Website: slack
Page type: stored-credit-cards
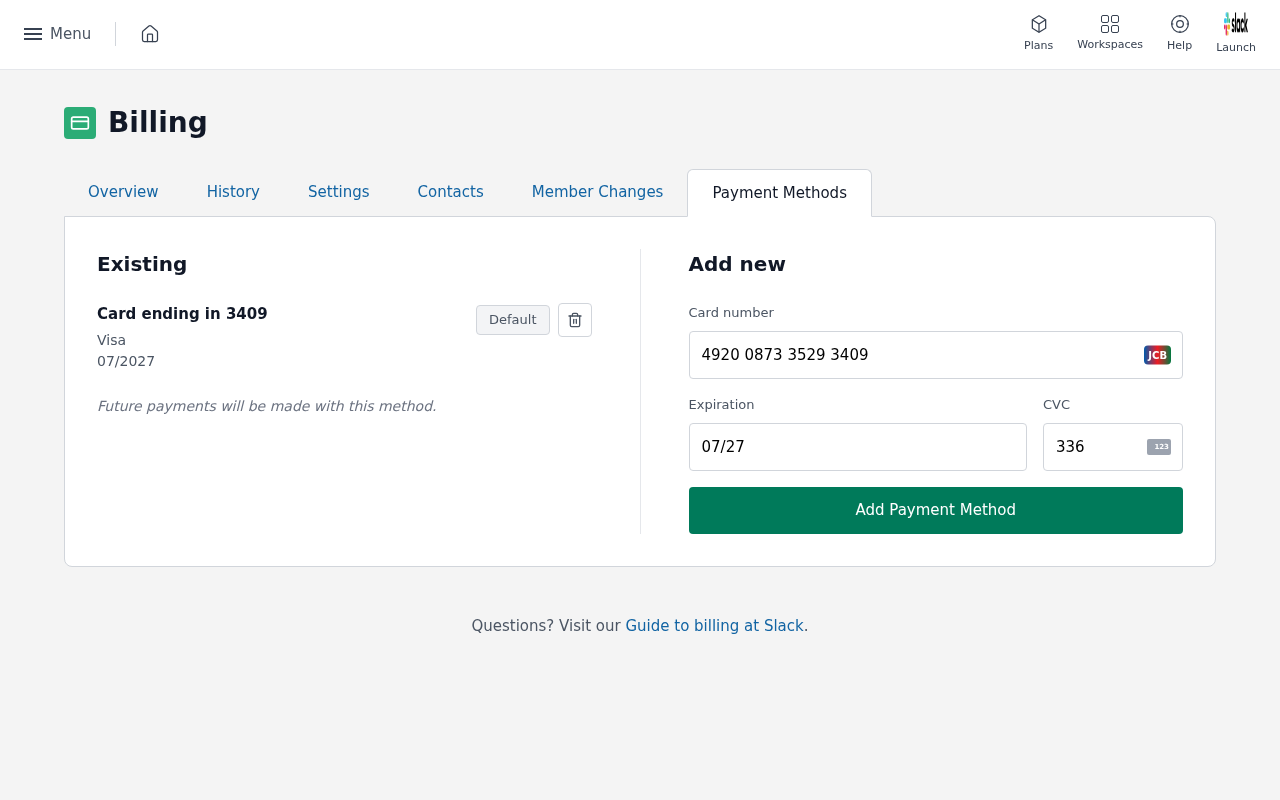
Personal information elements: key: PII_CARD_CVV
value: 336
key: PII_CARD_EXPIRY
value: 07/2027
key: PII_CARD_EXPIRY
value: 07/27
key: PII_CARD_LAST4
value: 3409
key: PII_CARD_NUMBER
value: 4920 0873 3529 3409
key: PII_CARD_TYPE
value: Visa